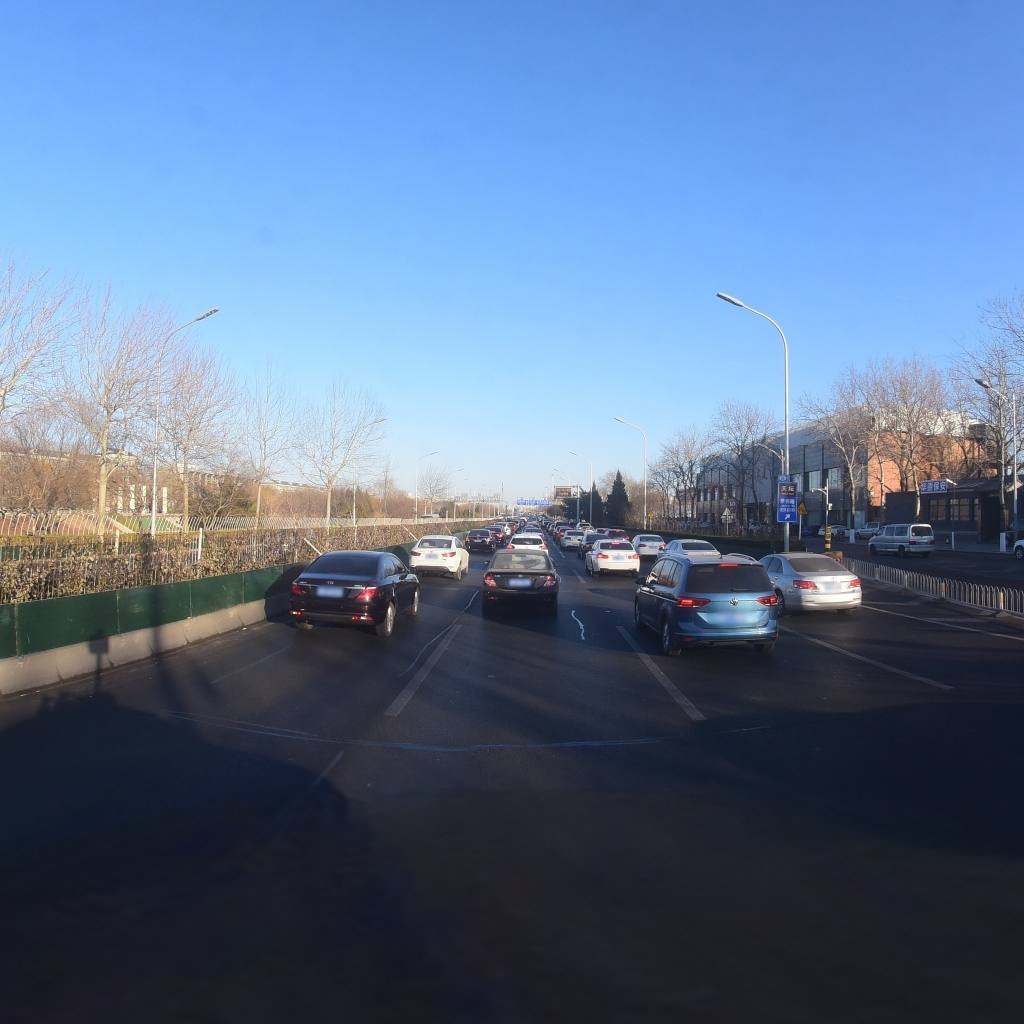
Region: Dongcheng
Road damage annotations: longitudinal patch, transverse patch, longitudinal patch, longitudinal patch